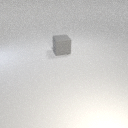
large gray rubber cube